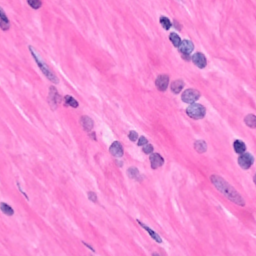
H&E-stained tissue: Breast